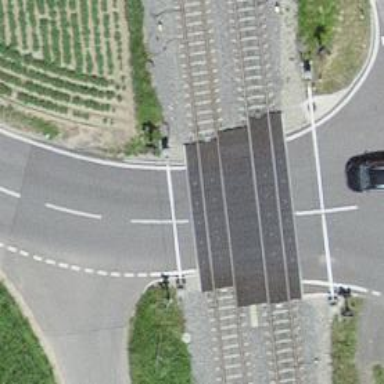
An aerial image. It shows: Level crossing along the railway.